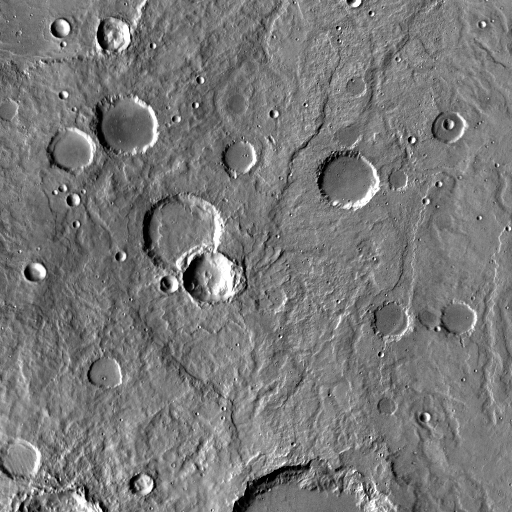
Crater classes present: Background, Other, Layered, Buried, Secondary